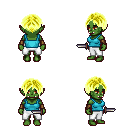
a pixel art fantasy rpg character, female body template, orc, green skin, teal pirate shirt, white pants, gold parted hairstyle, cloth bracers, dagger, four views (front, back, left, right), 2x2 character sprite sheet, small pixel art, hard edges, no anti-aliasing